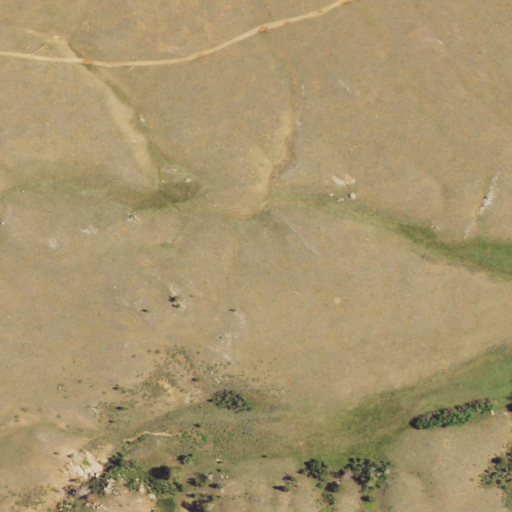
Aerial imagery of plain(s) in Wyoming named North McKechnie Meadow containing shrub, grassland, woody wetlands, and herbaceous wetlands